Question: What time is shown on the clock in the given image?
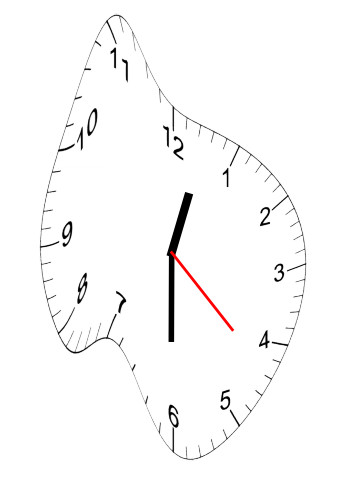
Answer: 12:30:22